Question: How can I generate a ggplot2 scatterplot of two groups with the means indicated together with X and Y error bars, like this?

Here is a reduced example (using 'dput' to recreate the data.frame 'df') with two groups of cells and three measures, and I'd like to say plot 'Peak' against 'Rise', or 'Peak' against 'Decay'. That much is straightforward, but I would like to add points indicating the group means with X and Y error bars (+/- sem).
Is there a way to do this within ggplot2, or do I need to generate means and sem values first? <URL> post draw my attention to 'geom_errorbarh' but I'm still uncertain as to the best way to proceed.
'''
library(ggplot2)
df<-structure(list(Group = c("A", "A", "A", "A", "A", "A", "A",
"A", "B", "B", "B", "B", "B", "B", "B", "B"), Peak = c(102.975,
37.805, 64.996, 66.36, 199.354, 7.425, 34.137, 366.59, 10.165,
14.833, 702.525, 39.086, 8.286, 122.783, 105.762, 37.018), Rise = c(0.346855,
0.24165, 0.24028, 0.461548, 0.194016, 0.164047, 0.484375, 0.307861,
0.438538, 0.488083, 0.549423, 0.365448, 0.511551, 0.33596, 0.331467,
0.270096), Decay = c(1.3874, 1.07407, 1.88787, 2.64408, 1.1462,
0.615963, 4.04641, 1.48701, 3.61397, 4.1838, 1.92746, 3.64329,
4.21354, 0.812695, 1.14611, 1.28279)), .Names = c("Group",
"Peak", "Rise", "Decay"), class = "data.frame", row.names = c(NA,
-16L))
ggplot(df, aes(Peak, Rise)) +
geom_point(aes(colour=Group)) +
theme_bw(14)
'''
I have tried something like:
'''
library(doBy)
sem <- function(x) sqrt(var(x)/length(x))
z<-summaryBy(Peak+Rise+Decay~Group, data=df, FUN=c(mean,sem))
z
'''
to get the values, but easily (and flexibly) incorporating them into the ggplot code is defeating me.
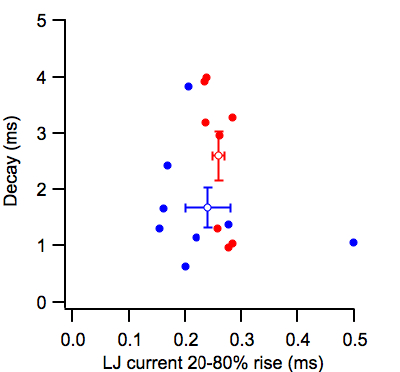
Answer: I tend to use for these kinds of summaries:
'''
z <- ddply(df,.(Group),summarise,
Peak = mean(Peak),
Rise = mean(Rise),
PeakSE = sqrt(var(Peak))/length(Peak),
RiseSE = sqrt(var(Rise))/length(Rise))
ggplot(df,aes(x = Peak,y = Rise)) +
geom_point(aes(colour = Group)) +
geom_point(data = z,aes(colour = Group)) +
geom_errorbarh(data = z,aes(xmin = Peak - PeakSE,xmax = Peak + PeakSE,y = Rise,colour = Group,height = 0.01)) +
geom_errorbar(data = z,aes(ymin = Rise - RiseSE,ymax = Rise + RiseSE,x = Peak,colour = Group))
'''

I confess I was a little disappointed that I had to manually tweak the crossbar height. But thinking about it, I guess that could be fairly challenging to implement.